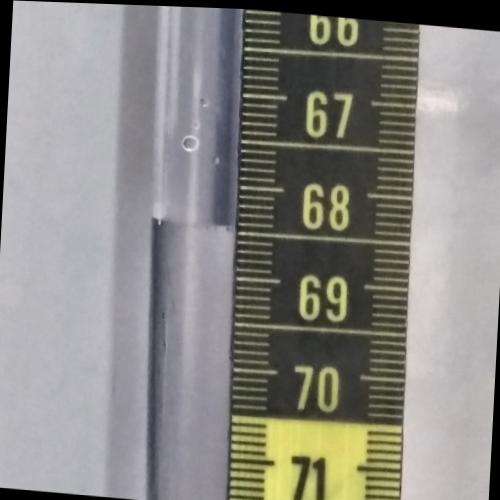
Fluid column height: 68.4 cm